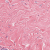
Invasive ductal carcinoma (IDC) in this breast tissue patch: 0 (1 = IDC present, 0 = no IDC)